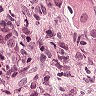
Metastatic tissue present: yes